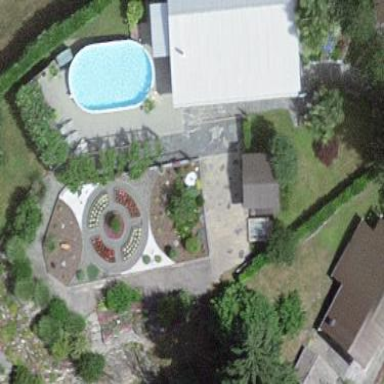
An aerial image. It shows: Garden that is leisure land.